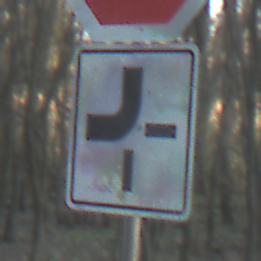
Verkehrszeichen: VerlaufVorfahrtsstrasse2
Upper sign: Stop
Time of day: SunriseSunset
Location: Outdoor (Nature)
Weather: Clear
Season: Winter
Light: Natural